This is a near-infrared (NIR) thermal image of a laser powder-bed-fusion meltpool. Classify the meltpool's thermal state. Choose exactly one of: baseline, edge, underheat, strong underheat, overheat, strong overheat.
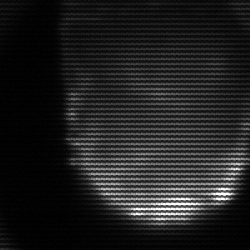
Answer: edge